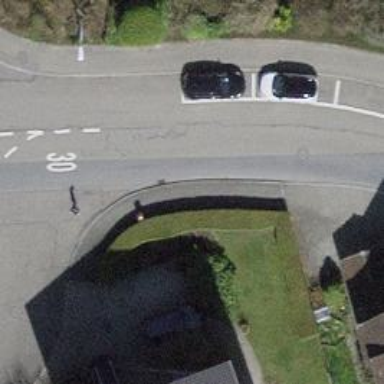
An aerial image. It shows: Residential road with asphalt surface. There are separate sidewalks on both sides of the road.